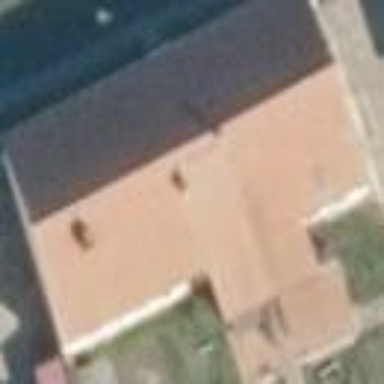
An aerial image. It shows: Building.